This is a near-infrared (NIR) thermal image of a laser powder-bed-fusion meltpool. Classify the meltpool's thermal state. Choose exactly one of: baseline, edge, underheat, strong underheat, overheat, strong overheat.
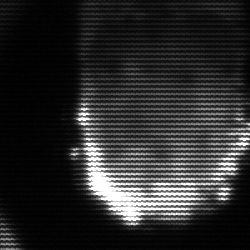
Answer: baseline